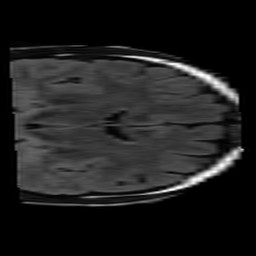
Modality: FLAIR
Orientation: coronal
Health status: ill
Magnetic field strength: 3 T